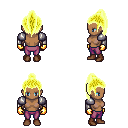
a pixel art fantasy rpg character, female body template, human, dark skin, steel arm armor, magenta pants, gold long topknot hairstyle, gold gloves, brown shoes, four views (front, back, left, right), 2x2 character sprite sheet, small pixel art, hard edges, no anti-aliasing